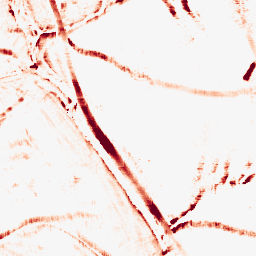
Category: morphological
Decomposition family: morphological_square
Decomposition parameters: operation: opening
size: 10
Upsampling method: cubic_catmull_rom
Upsampling parameters: scale: 4
Upsampling scale: 4